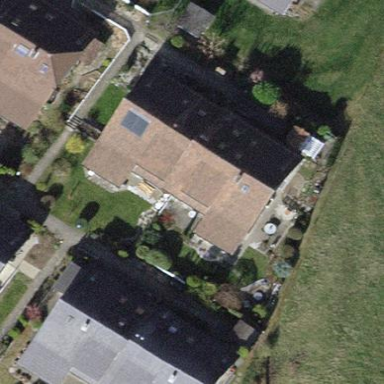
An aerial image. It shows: Semidetached house with gabled roof.